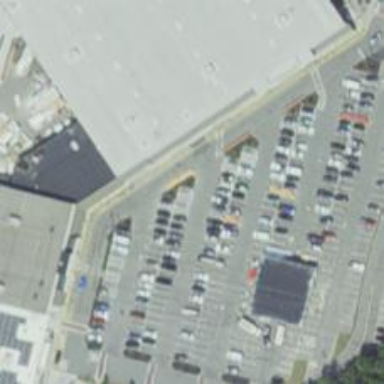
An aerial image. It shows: Parking space.